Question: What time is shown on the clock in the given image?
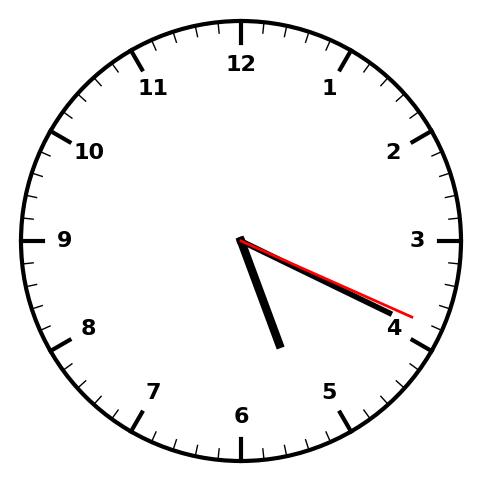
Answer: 05:19:19